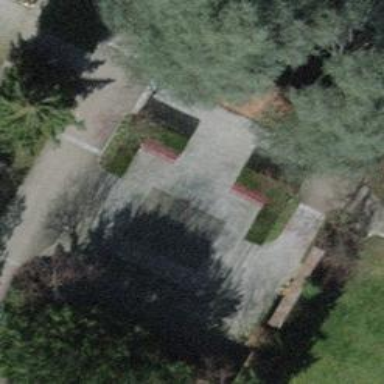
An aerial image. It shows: Bench for seating.